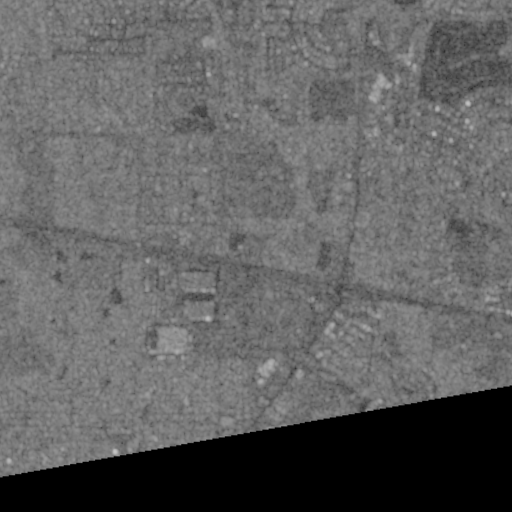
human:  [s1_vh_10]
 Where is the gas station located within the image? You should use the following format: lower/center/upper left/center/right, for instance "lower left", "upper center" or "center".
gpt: The gas station is located in the lower center of the image.
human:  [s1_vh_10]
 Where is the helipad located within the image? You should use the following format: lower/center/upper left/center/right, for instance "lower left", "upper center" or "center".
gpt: The helipad is located in the lower center of the image.
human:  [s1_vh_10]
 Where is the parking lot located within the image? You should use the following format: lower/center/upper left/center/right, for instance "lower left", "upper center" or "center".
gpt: The parking lot is located in the lower of the image.
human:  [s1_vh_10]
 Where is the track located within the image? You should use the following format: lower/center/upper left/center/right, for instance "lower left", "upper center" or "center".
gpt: The track is located in the upper right of the image.
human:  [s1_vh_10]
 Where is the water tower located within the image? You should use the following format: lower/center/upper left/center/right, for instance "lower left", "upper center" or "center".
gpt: The water tower is located in the lower right of the image.
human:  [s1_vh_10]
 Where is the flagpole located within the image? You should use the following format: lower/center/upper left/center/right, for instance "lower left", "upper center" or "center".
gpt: The flagpole is located in the upper right of the image.
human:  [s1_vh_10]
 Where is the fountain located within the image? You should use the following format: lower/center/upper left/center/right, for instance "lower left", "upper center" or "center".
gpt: The fountain is located in the center of the image.
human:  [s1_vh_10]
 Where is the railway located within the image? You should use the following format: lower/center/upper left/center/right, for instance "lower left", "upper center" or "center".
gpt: The railway is located in the lower right of the image.
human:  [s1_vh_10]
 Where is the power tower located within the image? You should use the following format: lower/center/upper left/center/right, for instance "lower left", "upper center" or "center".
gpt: There is no power tower in the image.

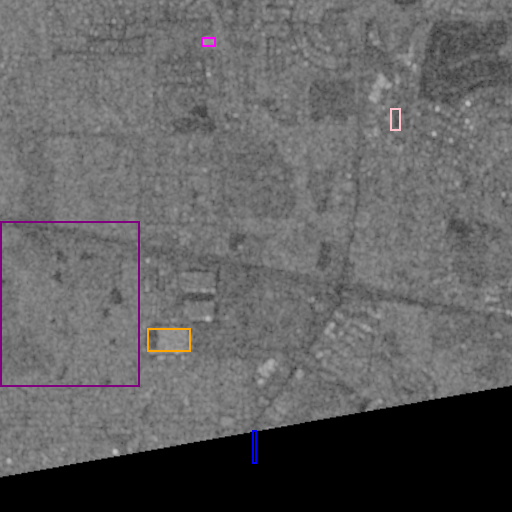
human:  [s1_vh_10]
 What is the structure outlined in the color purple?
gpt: The structure outlined in purple is a park.
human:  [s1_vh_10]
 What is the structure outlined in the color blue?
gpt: The structure outlined in blue is a parking lot.
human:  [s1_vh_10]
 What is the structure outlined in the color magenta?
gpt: The structure outlined in magenta is a power substation.
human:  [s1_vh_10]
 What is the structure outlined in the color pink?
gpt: The structure outlined in pink is a track.
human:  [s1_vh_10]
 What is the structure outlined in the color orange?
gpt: The structure outlined in orange is a building.
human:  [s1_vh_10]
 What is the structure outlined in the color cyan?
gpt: There is no cyan outline.